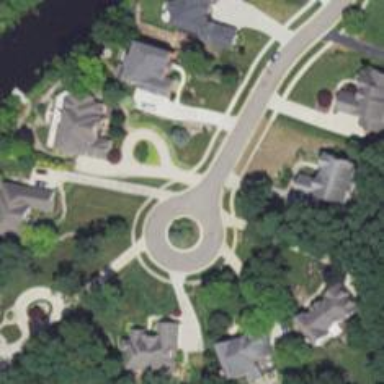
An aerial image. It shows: Turning loop on the road.